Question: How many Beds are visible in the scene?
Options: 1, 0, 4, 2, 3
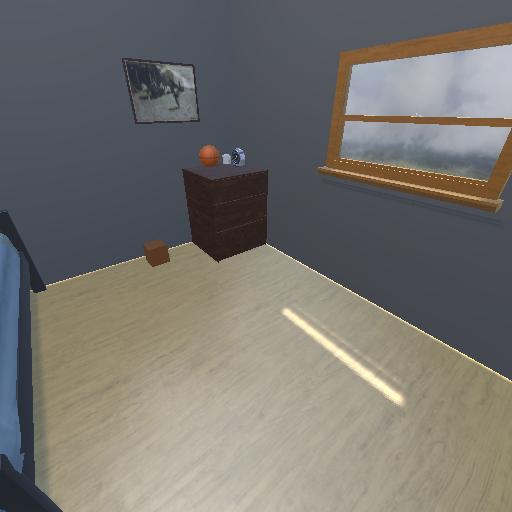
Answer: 1